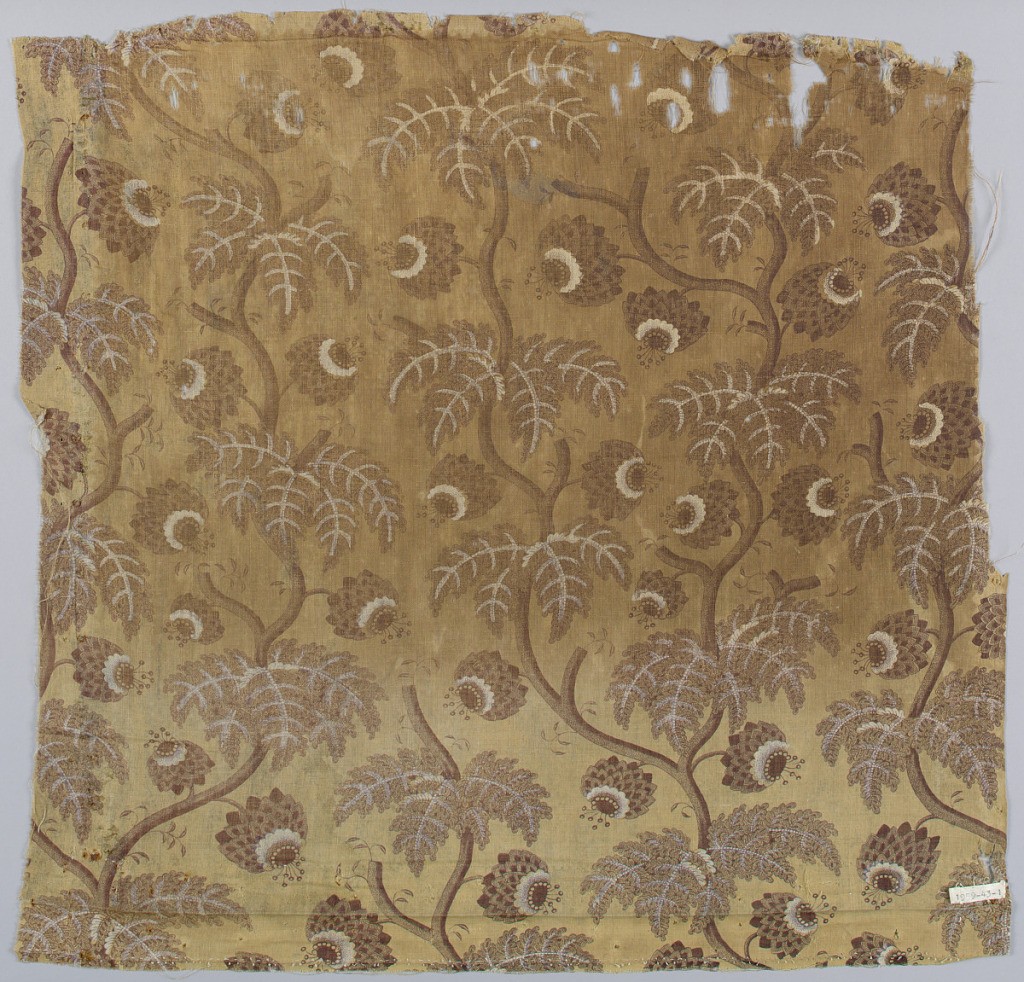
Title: Textile
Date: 19th century
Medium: cotton Technique: printed by engraved roller on plain weave
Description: Fragment, cotton printed in shades of brown; background of curving stems and flowers and feathery leaves in darker browns; parts reserved in white.